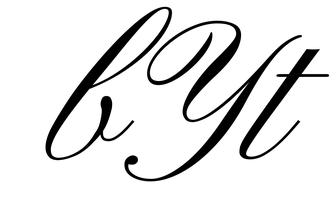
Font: PinyonScript-Regular